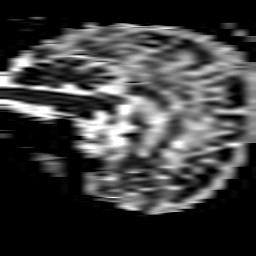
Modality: ADC
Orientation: sagittal
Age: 63
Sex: female
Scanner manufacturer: philips
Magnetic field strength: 3 T
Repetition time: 3.787 s
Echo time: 0.06104 s